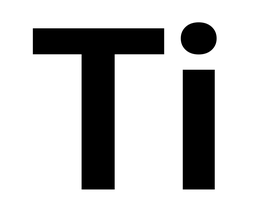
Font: Roboto_Bold